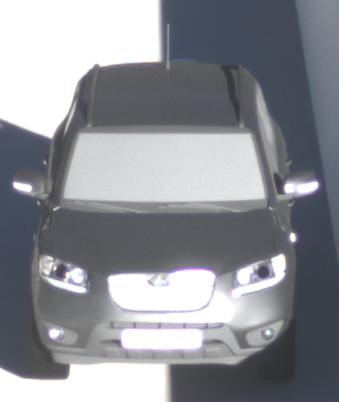
Make: Hyundai
Model: Santa Fe 2.4
Detailed model: Santa Fe (CM)
Model produced from: 2010/01
Model produced until: 2012/09
Doors: 5
Color: gray
Road condition: dry road
Daytime: morning or afternoon
Contrast: high contrast